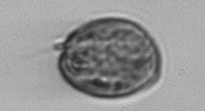
Label: Prorocentrum